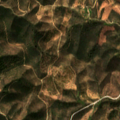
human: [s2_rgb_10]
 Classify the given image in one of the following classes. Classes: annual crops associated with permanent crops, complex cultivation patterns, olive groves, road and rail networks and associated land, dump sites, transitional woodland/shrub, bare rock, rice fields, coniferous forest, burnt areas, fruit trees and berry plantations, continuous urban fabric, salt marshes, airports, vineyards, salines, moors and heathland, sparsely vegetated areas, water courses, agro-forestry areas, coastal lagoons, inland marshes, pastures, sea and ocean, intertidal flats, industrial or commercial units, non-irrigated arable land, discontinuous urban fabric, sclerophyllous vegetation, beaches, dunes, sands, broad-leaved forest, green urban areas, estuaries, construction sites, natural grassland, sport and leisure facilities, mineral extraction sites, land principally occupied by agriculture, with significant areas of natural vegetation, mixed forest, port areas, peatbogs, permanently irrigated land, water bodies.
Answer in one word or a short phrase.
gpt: land principally occupied by agriculture, with significant areas of natural vegetation, broad-leaved forest, sclerophyllous vegetation, transitional woodland/shrub